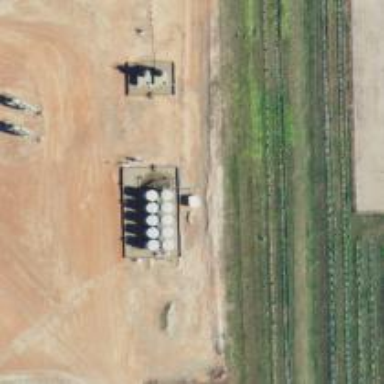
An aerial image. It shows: Storage tank that is man-made.